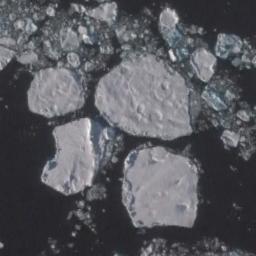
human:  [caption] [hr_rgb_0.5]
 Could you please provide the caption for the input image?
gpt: Countless ice cubes of all sizes are closely connected into a large piece floating on the deep blue sea .

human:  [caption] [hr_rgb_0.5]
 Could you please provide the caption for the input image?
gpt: There are many ice on the dark blue sea .

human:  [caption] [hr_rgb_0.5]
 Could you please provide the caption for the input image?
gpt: Several large pieces of sea ice and a lot of small pieces of sea ice gather together .

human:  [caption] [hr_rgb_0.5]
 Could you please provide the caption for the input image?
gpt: Sea ice is surrounded by water .

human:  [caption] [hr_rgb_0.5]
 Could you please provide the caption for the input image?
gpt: There are some pieces of sea ice .